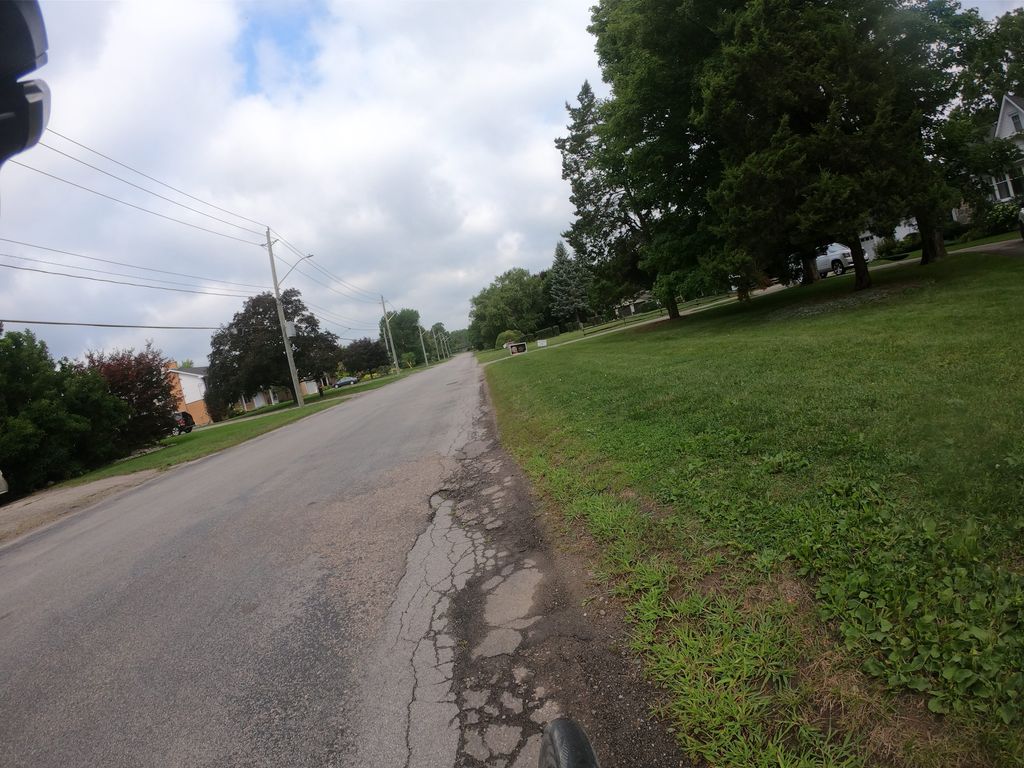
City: kitchener-waterloo